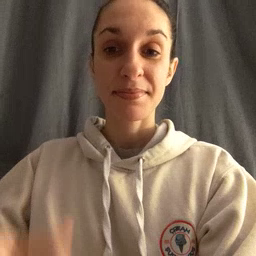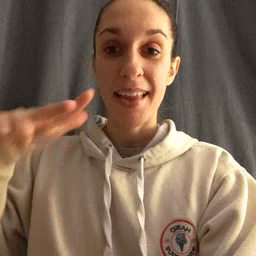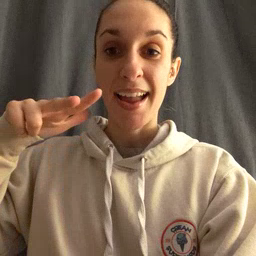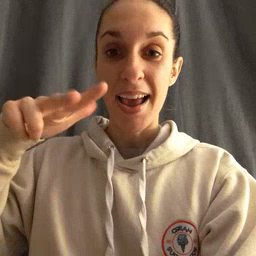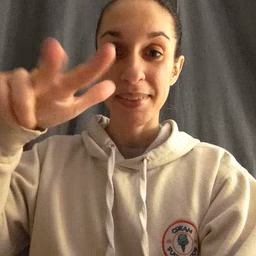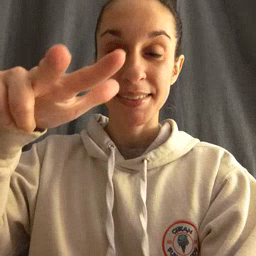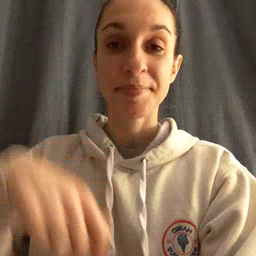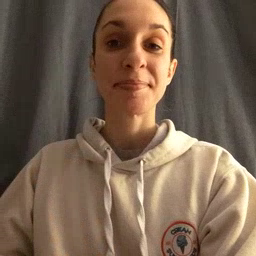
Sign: helicopter